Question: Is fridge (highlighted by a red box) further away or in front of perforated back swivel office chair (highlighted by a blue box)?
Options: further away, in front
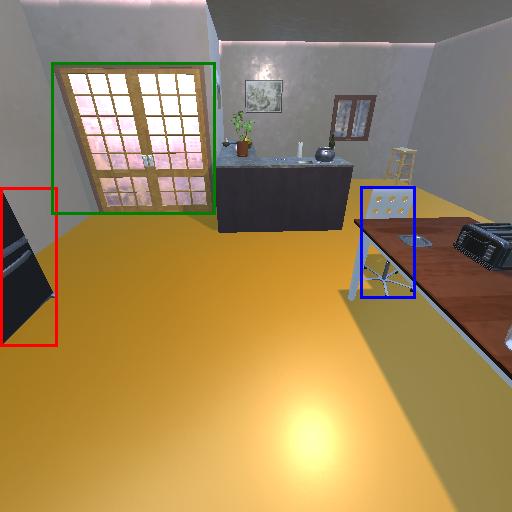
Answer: further away